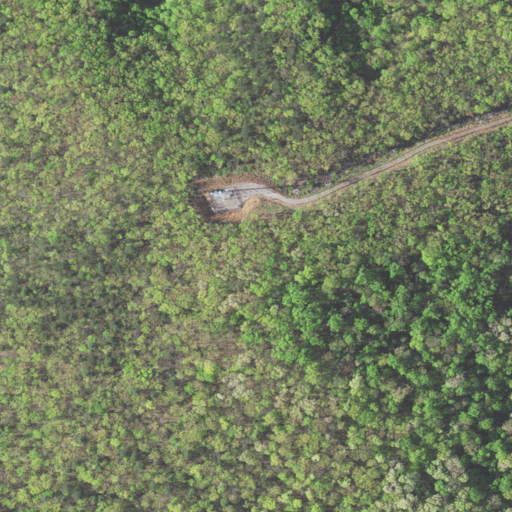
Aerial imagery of mountain in Virginia named No Business Mountain containing deciduous forest, mixed forest, and evergreen forest